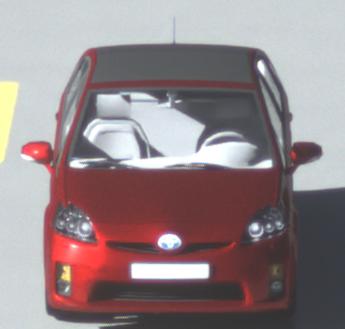
Make: Toyota
Model: Prius 1.5 Hybrid
Detailed model: Prius (HW2)
Model produced from: 2006/03
Model produced until: 2009/06
Doors: 5
Color: red
Road condition: wet road
Daytime: morning or afternoon
Contrast: high contrast